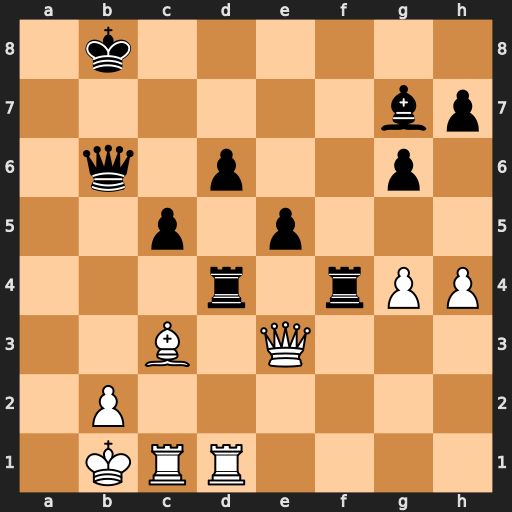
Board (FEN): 1k6/6bp/1q1p2p1/2p1p3/3r1rPP/2B1Q3/1P6/1KRR4
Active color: w
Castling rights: -
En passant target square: -
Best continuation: Bxd4 Rxd4 Rxd4